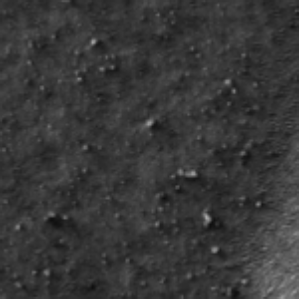
Label: frost